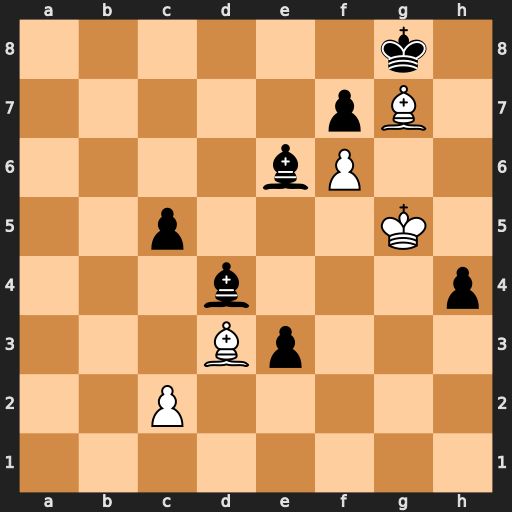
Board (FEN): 6k1/5pB1/4bP2/2p3K1/3b3p/3Bp3/2P5/8
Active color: w
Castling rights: -
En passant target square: -
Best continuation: Kh6 Bf5 Bxf5 e2 Bh7#